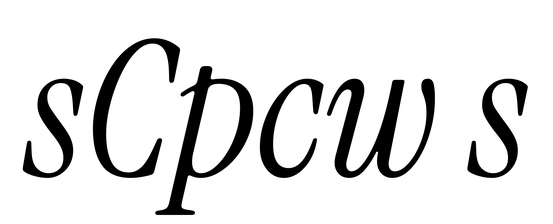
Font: InstrumentSerif-Italic